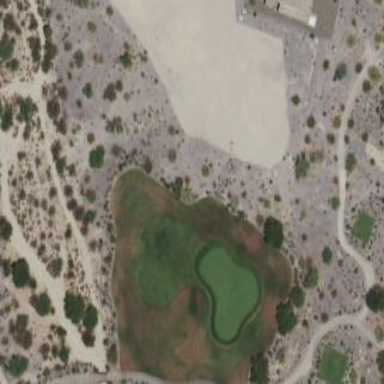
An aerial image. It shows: Grassy area designated as golf fairway.